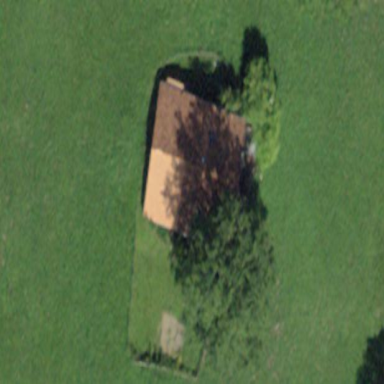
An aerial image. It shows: Cabin is depicted in the image.